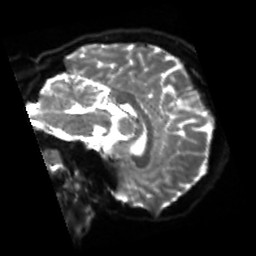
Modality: sbref
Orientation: sagittal
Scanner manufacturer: siemens
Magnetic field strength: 3 T
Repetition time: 4 s
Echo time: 0.0594 s